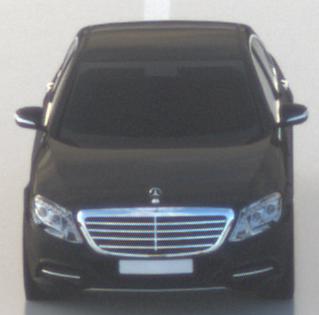
Make: Mercedes-Benz
Model: S 400 HYBRID
Detailed model: S-Class (222) Limousine
Model produced from: 2013/05
Model produced until: 2015/04
Doors: 4
Color: black
Road condition: wet road
Daytime: sunrise or sunset
Contrast: medium contrast